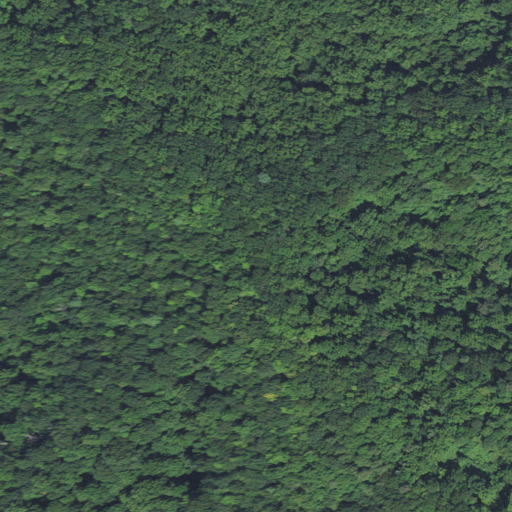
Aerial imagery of mountain in North Carolina named Tate Mountain containing deciduous forest and mixed forest